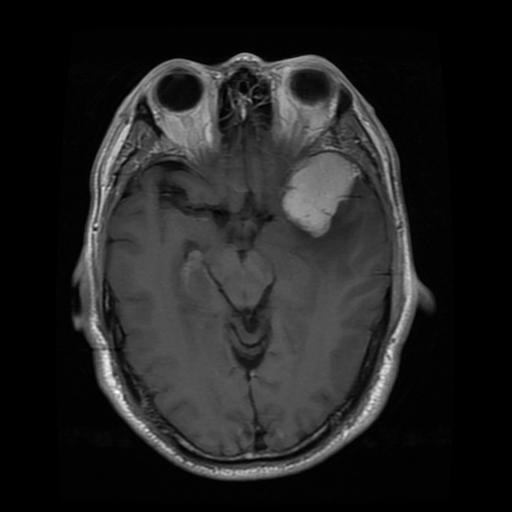
Label: meningioma